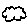
Label: cloud